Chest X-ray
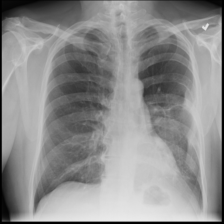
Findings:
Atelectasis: negative
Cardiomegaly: negative
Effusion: negative
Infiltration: positive
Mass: positive
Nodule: negative
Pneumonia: negative
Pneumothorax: negative
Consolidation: negative
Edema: negative
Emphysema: negative
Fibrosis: negative
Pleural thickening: negative
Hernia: negative